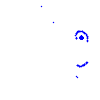
Particle: pion